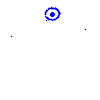
Particle: pion